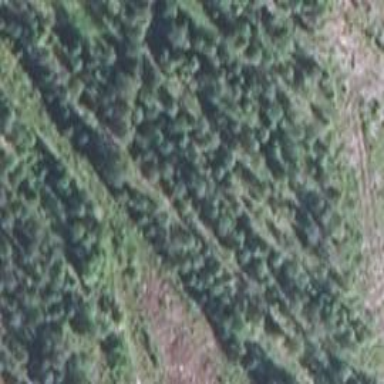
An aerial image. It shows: Mixed leaf woodland.